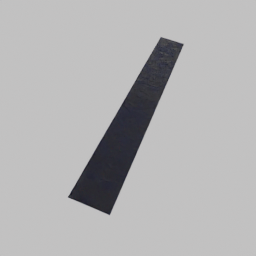
Label: architecture